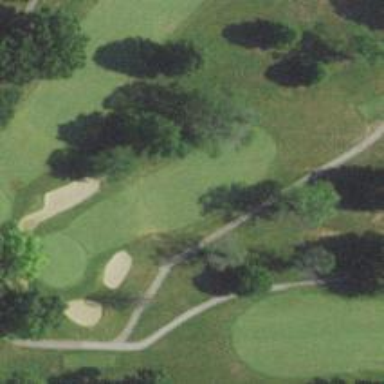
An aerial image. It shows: Grassy area designated as golf fairway.